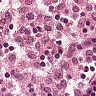
Metastatic tissue present: no